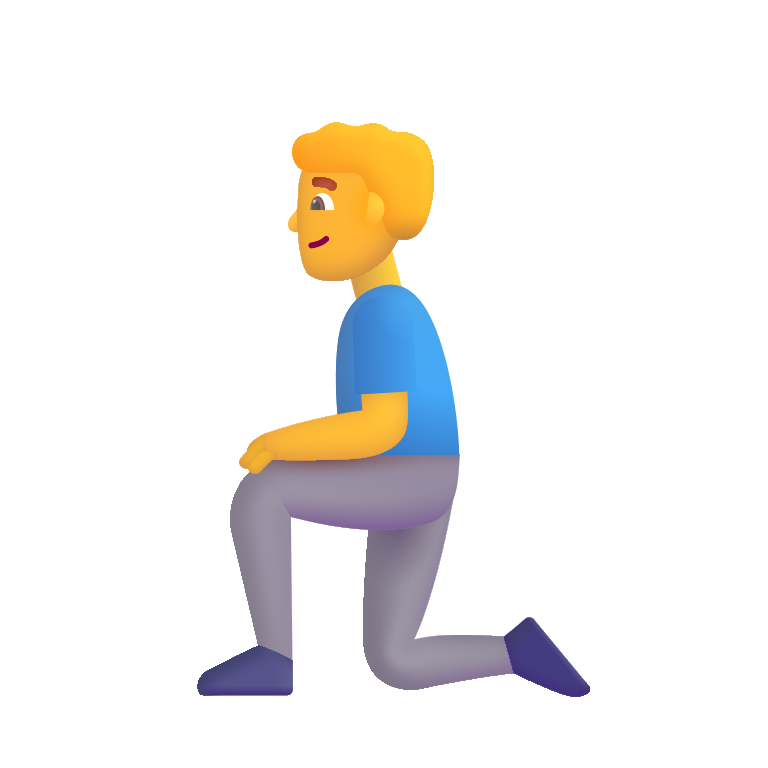
man kneeling color default